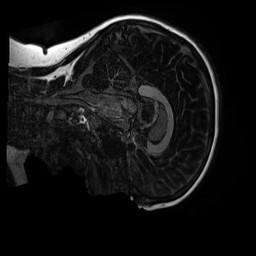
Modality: MP2RAGE
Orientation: sagittal
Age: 10
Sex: male
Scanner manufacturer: siemens
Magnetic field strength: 3 T
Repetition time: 4 s
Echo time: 0.00303 s